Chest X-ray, PA view. Patient: 37 years old, sex F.
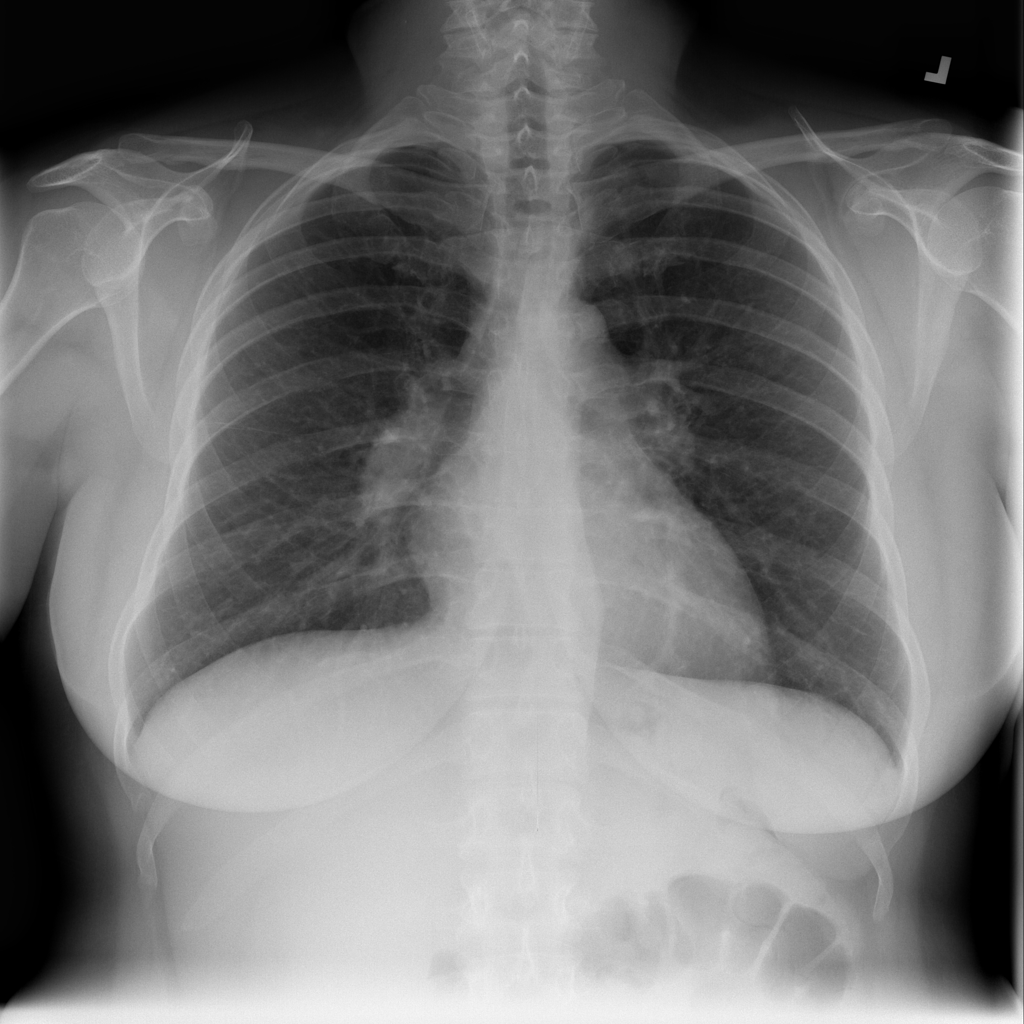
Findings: No Finding